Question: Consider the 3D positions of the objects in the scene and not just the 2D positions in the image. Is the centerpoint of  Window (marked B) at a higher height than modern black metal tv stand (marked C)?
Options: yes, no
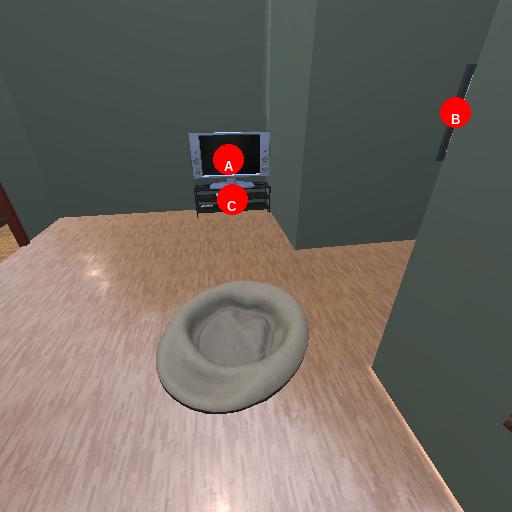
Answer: yes